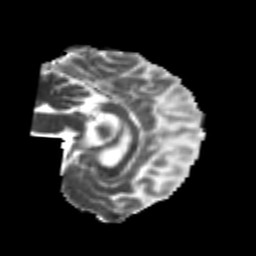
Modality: MD
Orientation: sagittal
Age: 23
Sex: female
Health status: healthy
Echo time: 0.074 s